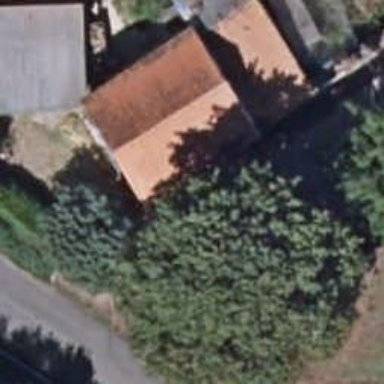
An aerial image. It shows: Simple house.